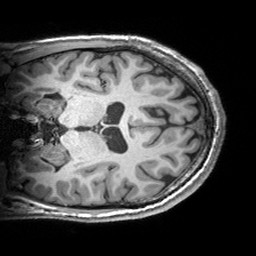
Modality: T1w
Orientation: coronal
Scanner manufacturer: siemens
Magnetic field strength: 3 T
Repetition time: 2.53 s
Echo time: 0.00299 s